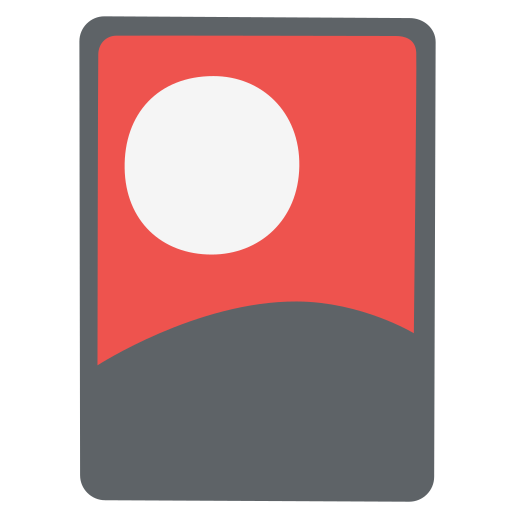
Emoji: 🎴